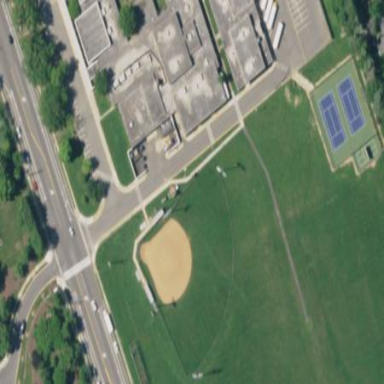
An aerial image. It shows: Baseball pitch for leisure land activities.